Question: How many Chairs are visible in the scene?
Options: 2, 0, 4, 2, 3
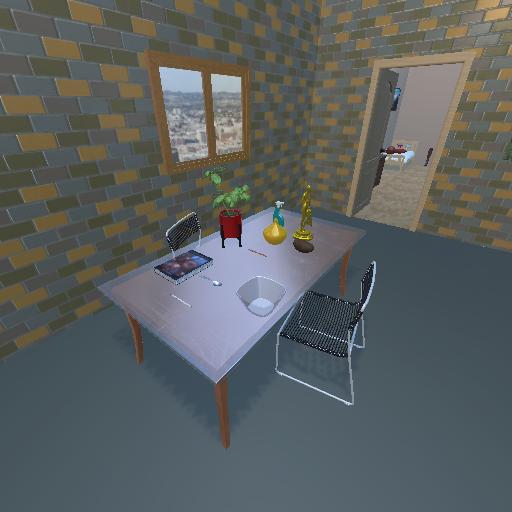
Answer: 2